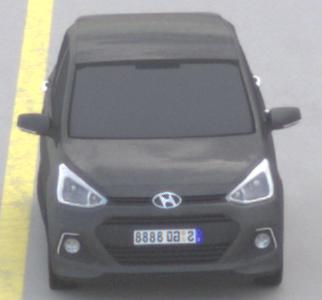
Make: Hyundai
Model: i10
Detailed model: Gen. 2
Model produced from: 2013
Model produced until: 2019
Doors: 5
Color: gray
Road condition: dry road
Daytime: midday
Contrast: low contrast